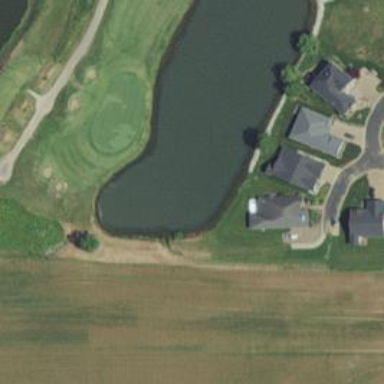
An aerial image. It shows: Picturesque scene of golf course with lateral water hazard.